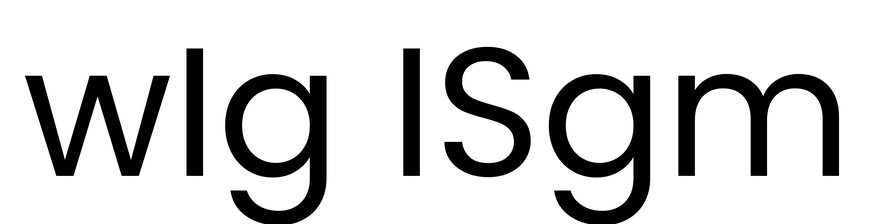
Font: Poppins-Regular